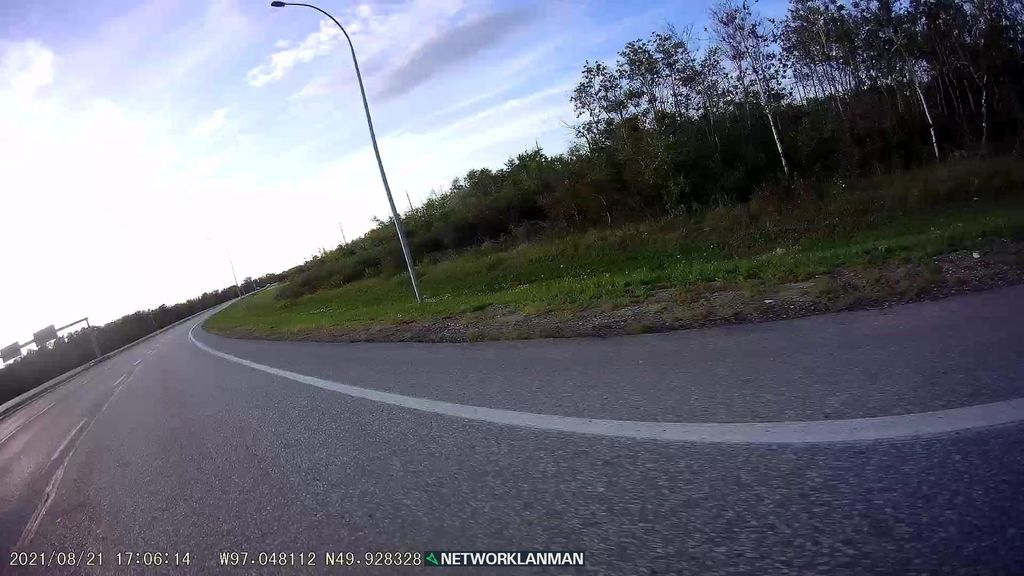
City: winnipeg